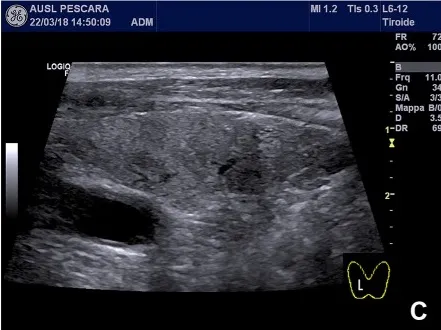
Neck ultrasound and 99mTc-sestamibi scintigraphy performed on admission and 8 months after parathyroid apoplexy. (C) Follow-up neck ultrasound performed 8 months later notice the near complete disappearance of the nodule.
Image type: radiology (ultrasound)